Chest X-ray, PA view. Patient: 46 years old, sex F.
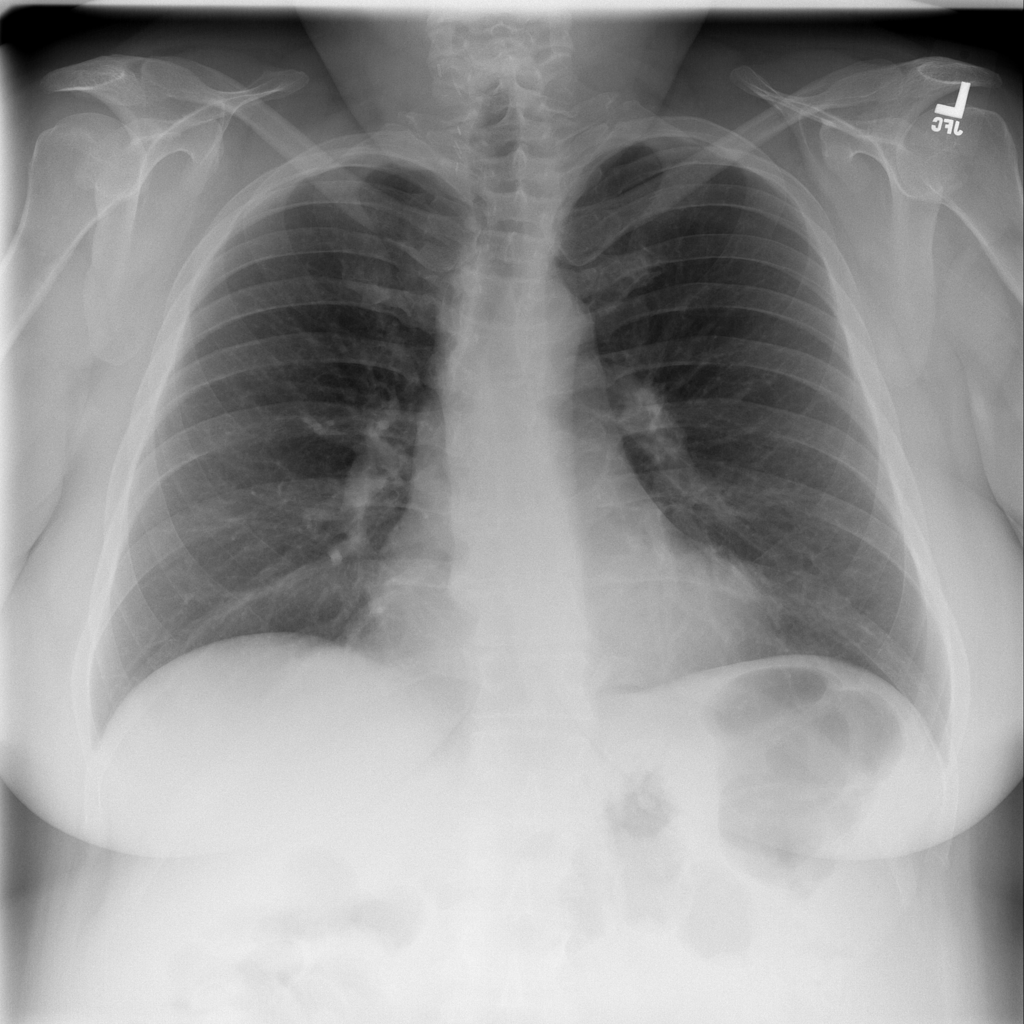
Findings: No Finding